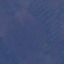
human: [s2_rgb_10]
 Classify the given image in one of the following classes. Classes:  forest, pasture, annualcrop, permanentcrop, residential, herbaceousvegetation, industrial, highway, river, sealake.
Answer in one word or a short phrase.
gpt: HerbaceousVegetation